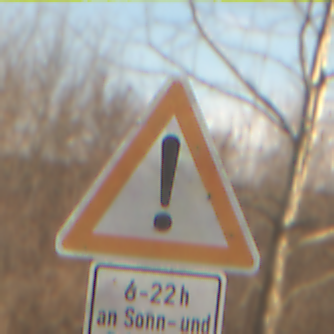
Verkehrszeichen: Gefahrenstelle
Zusatzzeichen unten: ZeitangabenMitBeschraenkungAufWochentage4
Umgebung: Outdoor, Nature
Tageszeit: SunriseSunset
Wetter: PartlyCloudy
Licht: Natural
Jahreszeit: NotSpecified
Kontrast: MediumContrast